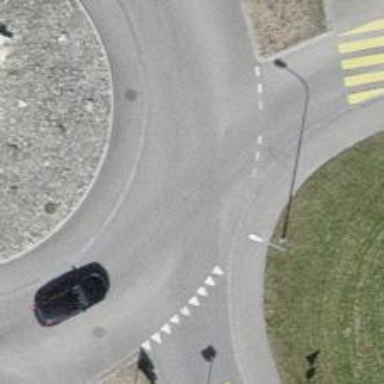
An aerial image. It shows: Tertiary road made of asphalt leading to roundabout junction.